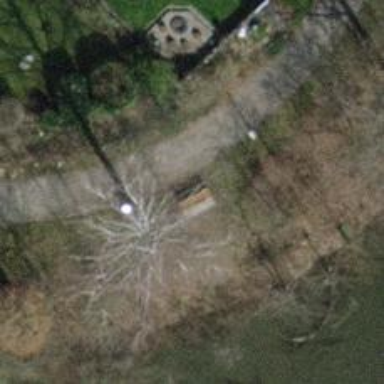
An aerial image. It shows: Bench.